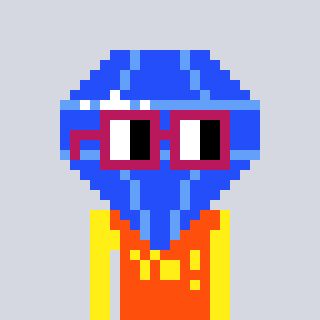
a pixel art character with square dark red glasses, a blue diamond-shaped head and a orange-colored body on a cool background